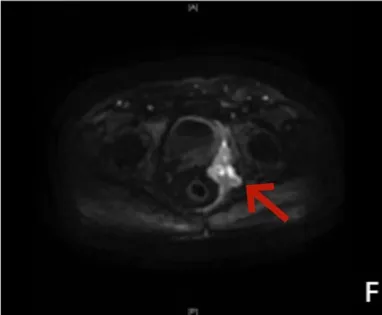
Images of the patient throughout the treatment. (E) On 24 May 2021, prostate-enhanced MRI cross-sectional DWI showed a significantly increased lesion volume in the left pelvic sidewall and new metastasis in the left femoral neck, sacrum, and bilateral iliac crest.
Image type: radiology (mri)